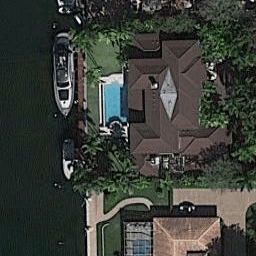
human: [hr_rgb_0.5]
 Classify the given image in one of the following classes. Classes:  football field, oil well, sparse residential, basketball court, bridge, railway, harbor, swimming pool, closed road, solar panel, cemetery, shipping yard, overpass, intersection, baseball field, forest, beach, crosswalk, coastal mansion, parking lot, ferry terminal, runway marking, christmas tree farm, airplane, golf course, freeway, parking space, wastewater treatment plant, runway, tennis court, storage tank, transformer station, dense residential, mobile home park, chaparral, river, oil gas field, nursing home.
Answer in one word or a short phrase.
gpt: coastal mansion